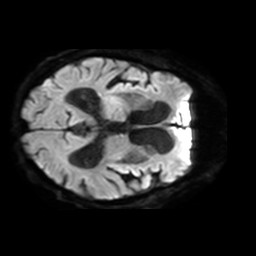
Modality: TRACE
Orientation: axial
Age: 87
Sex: male
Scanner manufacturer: philips
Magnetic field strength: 3 T
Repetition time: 3.084 s
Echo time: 0.076 s